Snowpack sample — Loveland Pass, Silver Plume, Colorado, USA (12/14/25, 10:50 AM MST)
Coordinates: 39.664, -105.882
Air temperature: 36 °F
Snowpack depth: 67 cm
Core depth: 10 cm
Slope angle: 6°, slope face: 326°
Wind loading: low
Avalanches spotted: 0
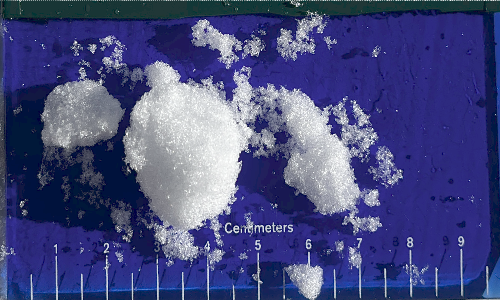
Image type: core
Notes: No avalanches spotted, very late start to the season with minimal snowpack